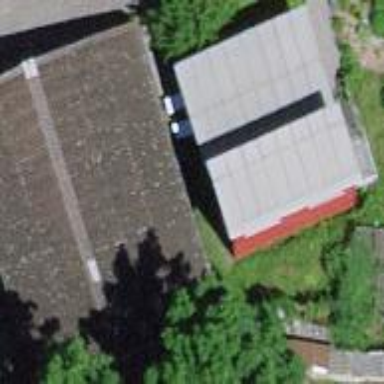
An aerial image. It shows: Barn.